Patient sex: F
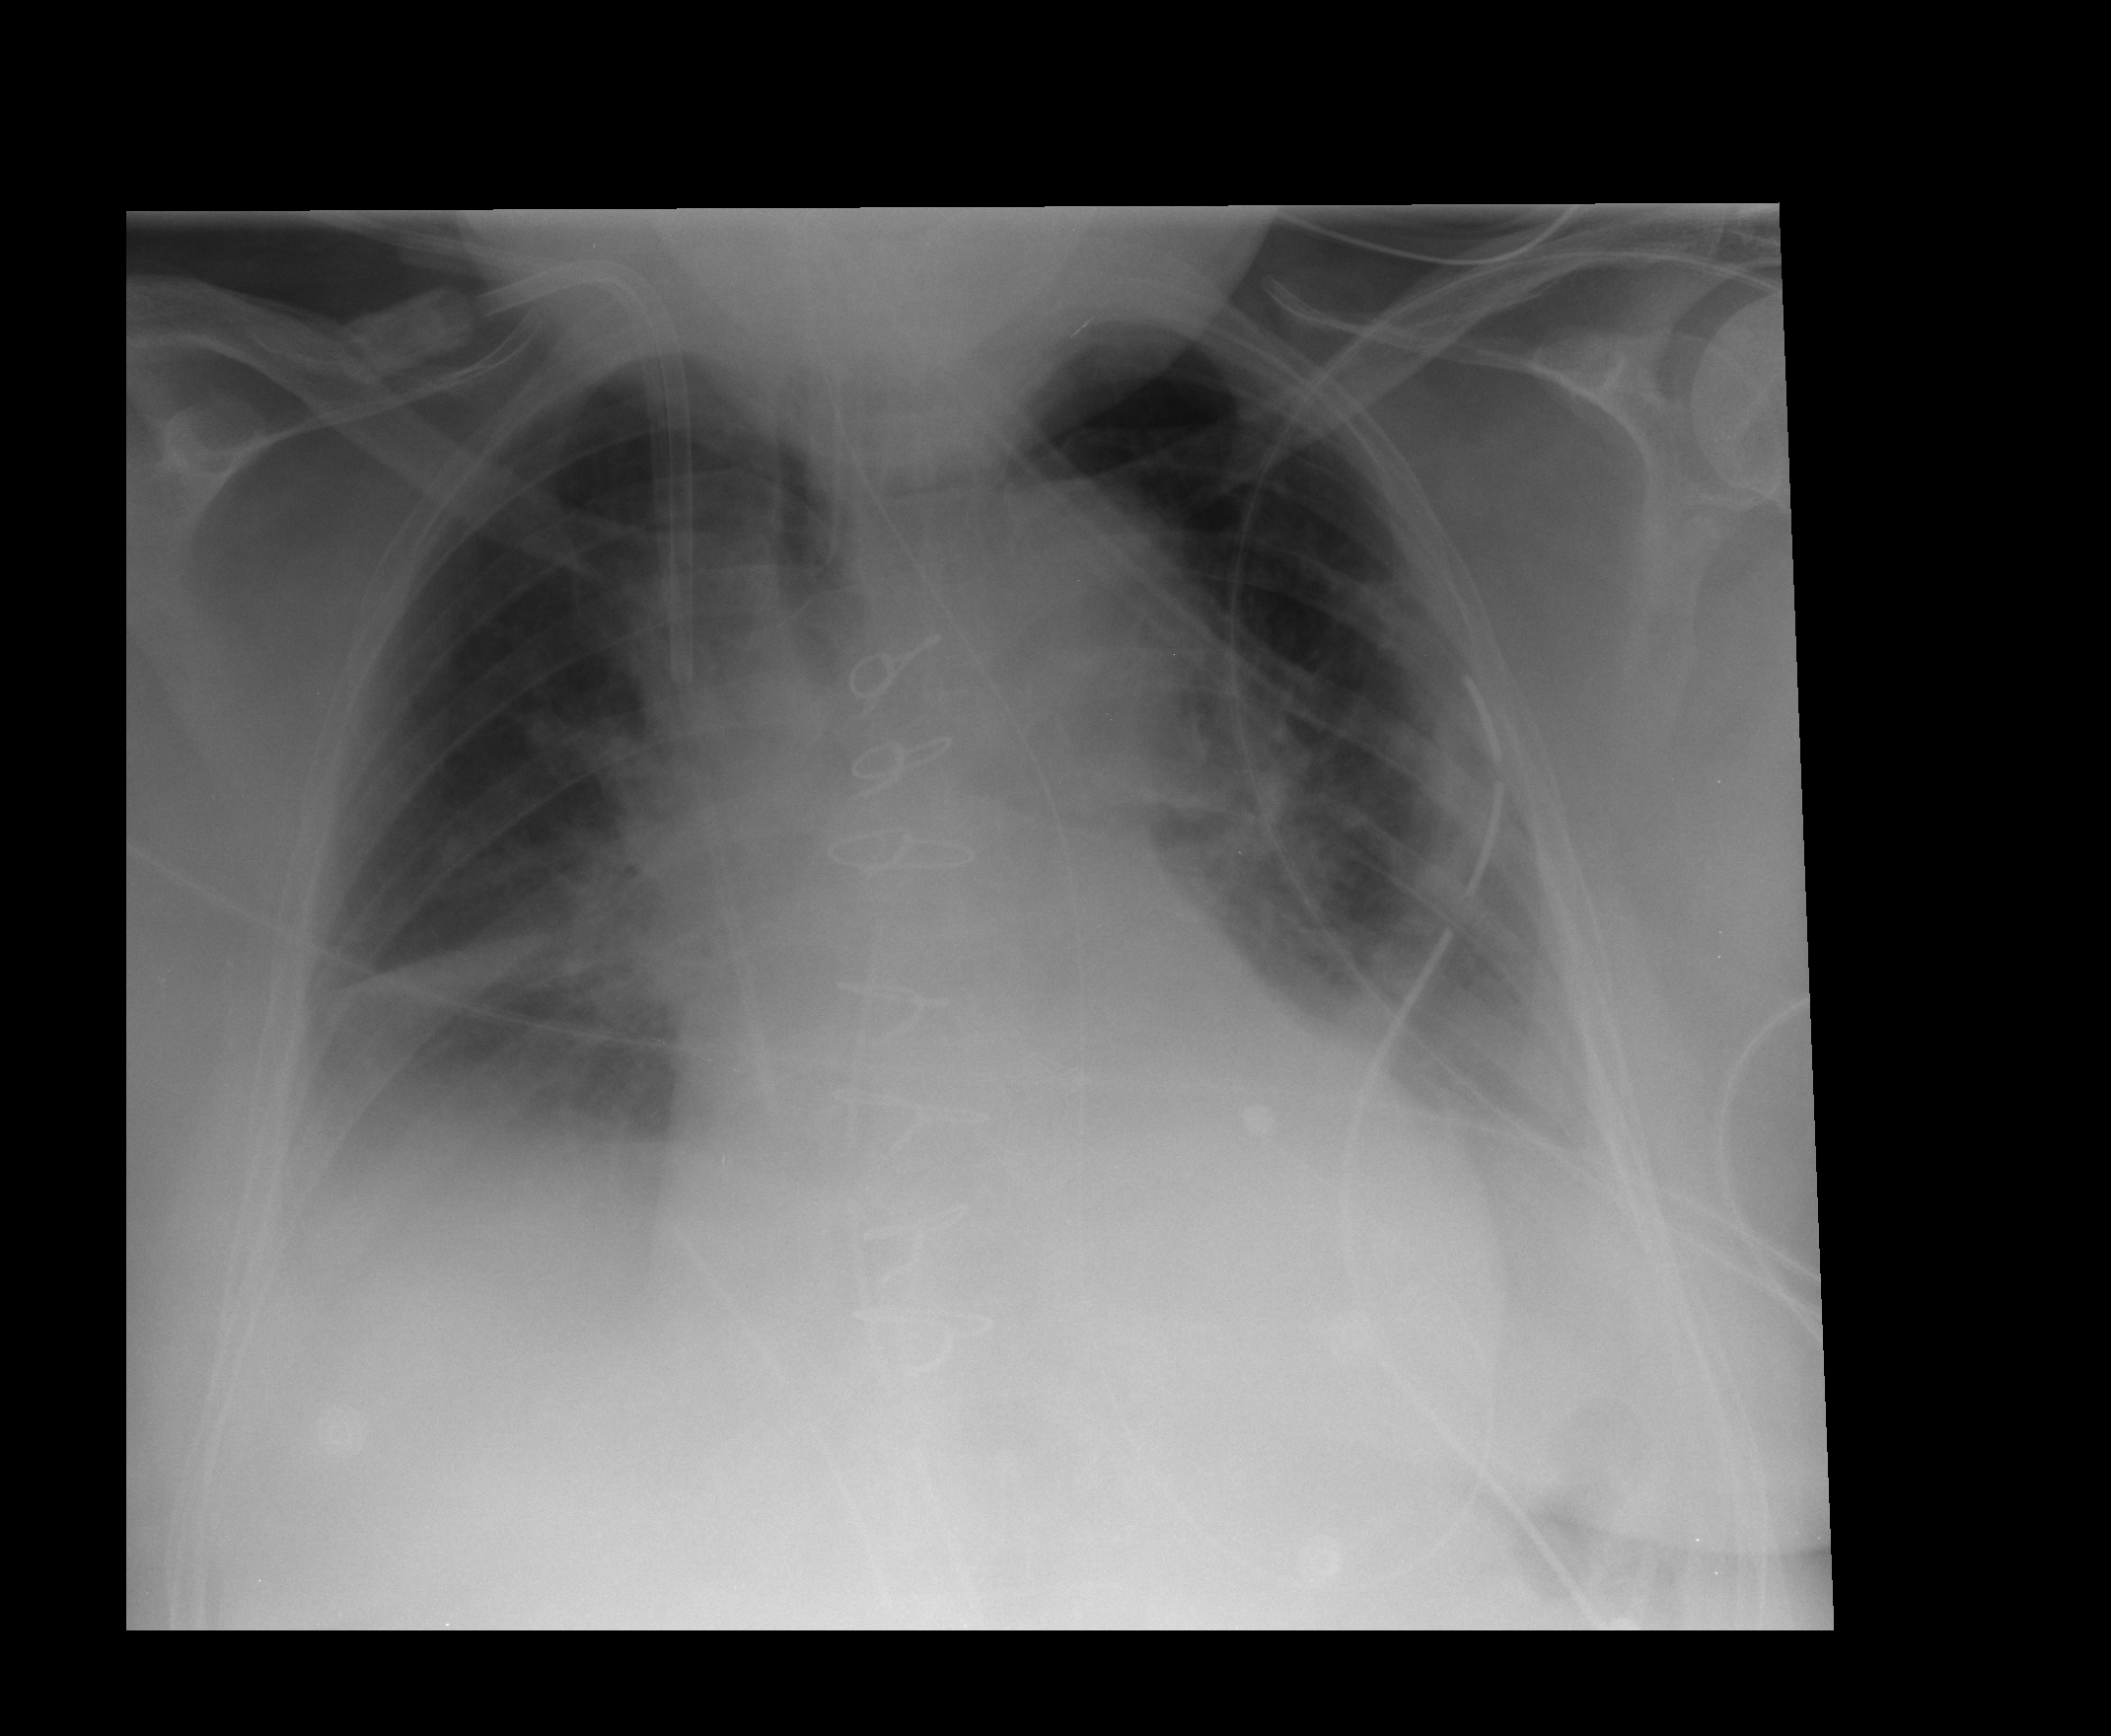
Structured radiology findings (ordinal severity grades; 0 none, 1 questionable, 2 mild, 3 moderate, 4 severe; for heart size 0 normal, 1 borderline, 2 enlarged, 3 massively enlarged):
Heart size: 1
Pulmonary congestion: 1
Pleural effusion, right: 2
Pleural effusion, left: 2
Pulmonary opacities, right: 0
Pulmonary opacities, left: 0
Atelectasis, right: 2
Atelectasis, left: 2